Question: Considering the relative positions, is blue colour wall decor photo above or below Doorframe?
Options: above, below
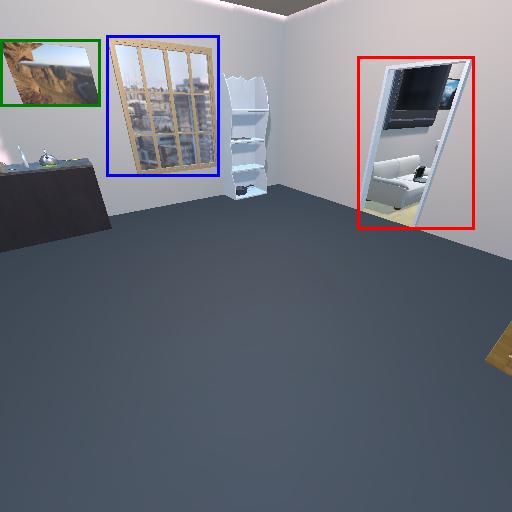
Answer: above